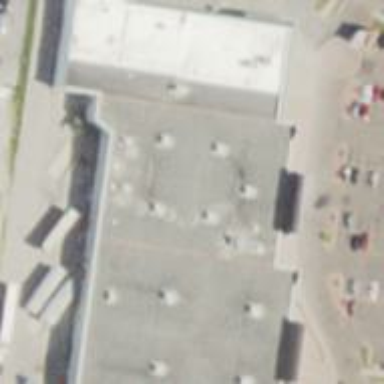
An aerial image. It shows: Fitness centre on leisure land.